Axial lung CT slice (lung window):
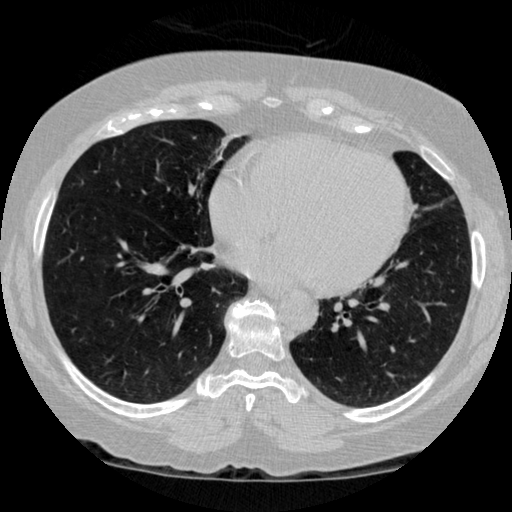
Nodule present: no